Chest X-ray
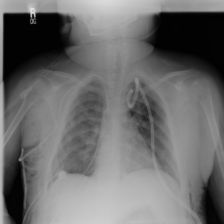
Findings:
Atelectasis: negative
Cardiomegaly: negative
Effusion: negative
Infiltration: positive
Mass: negative
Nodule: negative
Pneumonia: negative
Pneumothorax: negative
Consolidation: negative
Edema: negative
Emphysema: negative
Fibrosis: negative
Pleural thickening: negative
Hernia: negative